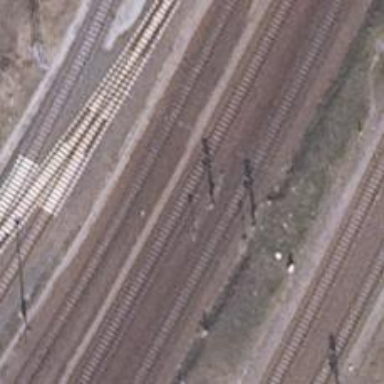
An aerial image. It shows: Railway signal.